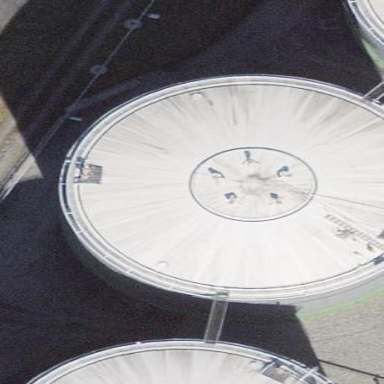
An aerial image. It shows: Building with storage tank.